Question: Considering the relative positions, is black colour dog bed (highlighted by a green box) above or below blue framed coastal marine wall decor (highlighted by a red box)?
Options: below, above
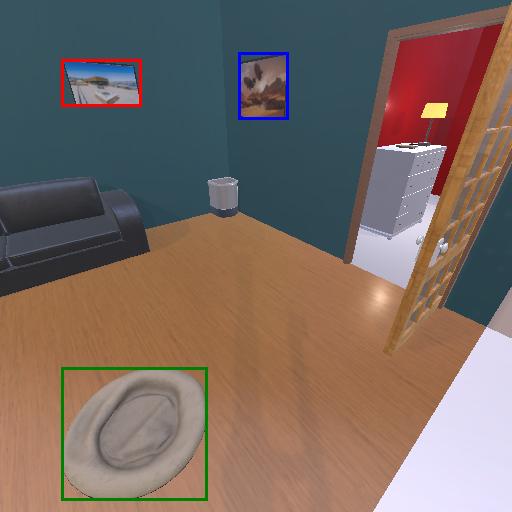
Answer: below